Interaction volume radius: 5 \u00c5
Interaction volume height: 20 \u00c5
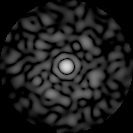
Disorder parameter: 0.8076